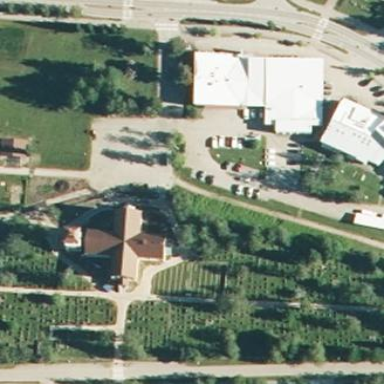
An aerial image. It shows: Cemetery.